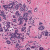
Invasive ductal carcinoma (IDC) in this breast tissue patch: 0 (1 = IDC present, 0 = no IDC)